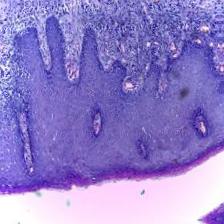
Diagnosis: OSCC